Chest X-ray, PA view. Patient: 48 years old, sex M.
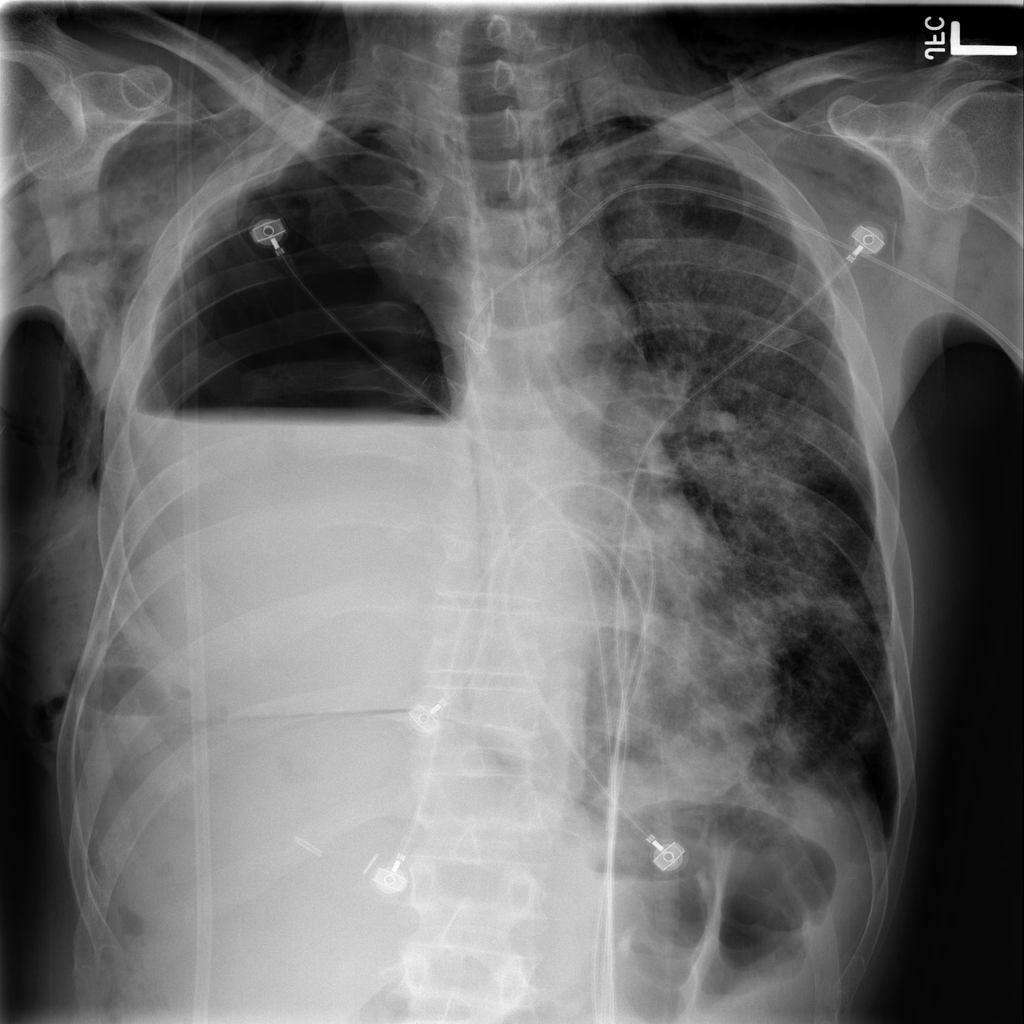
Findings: Emphysema, Fibrosis